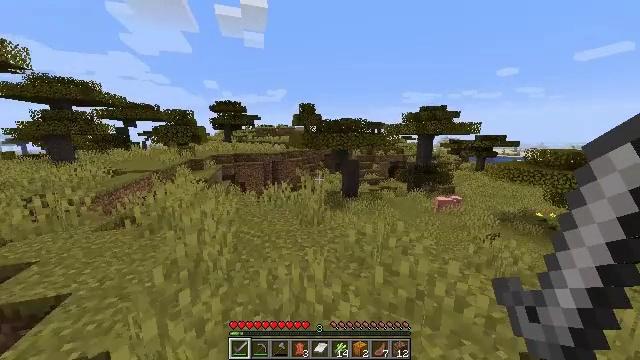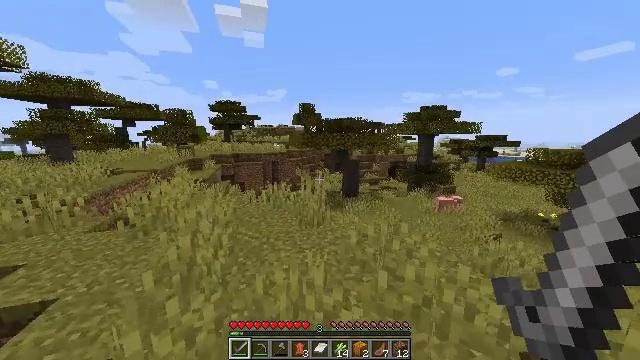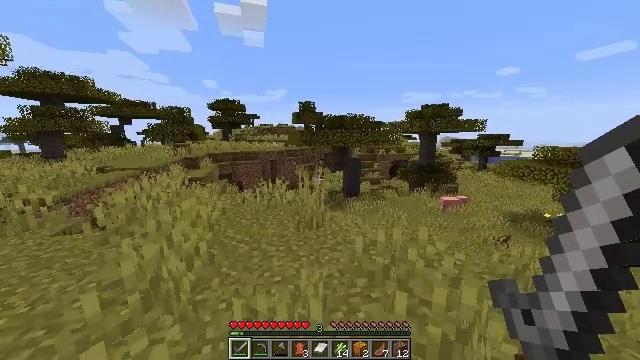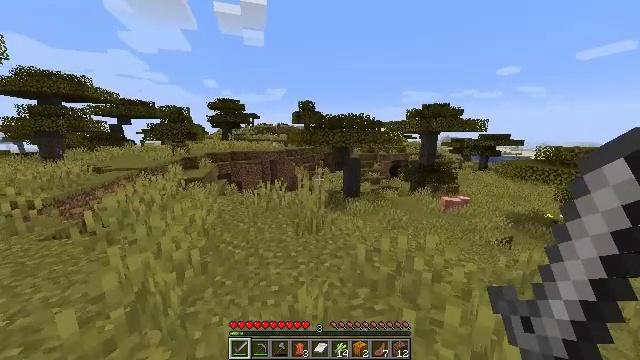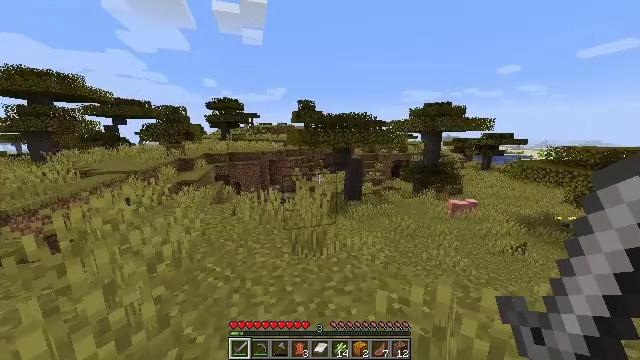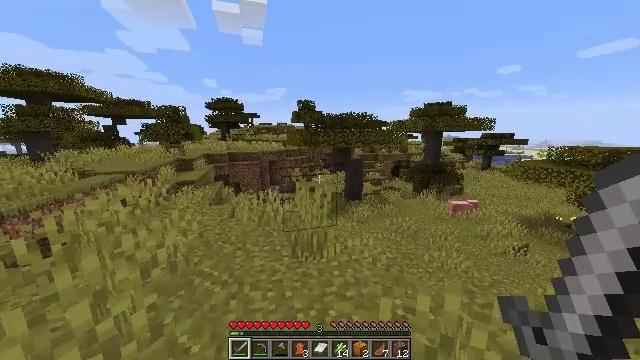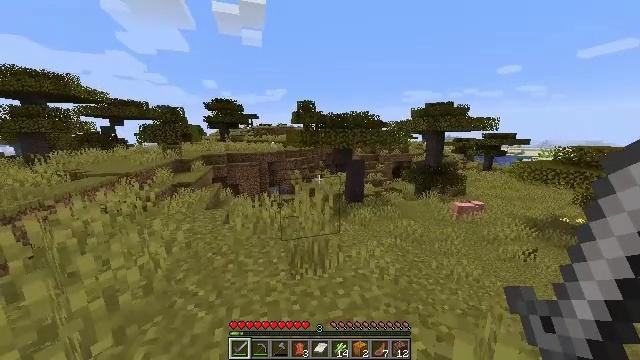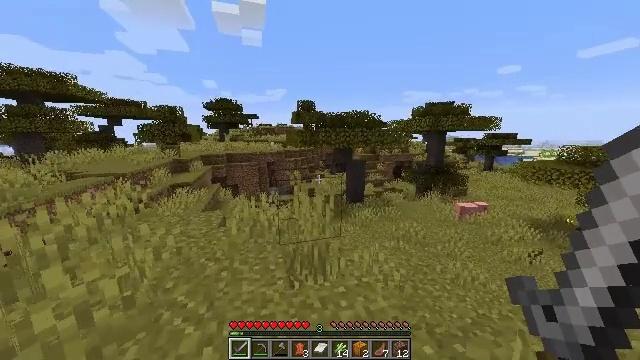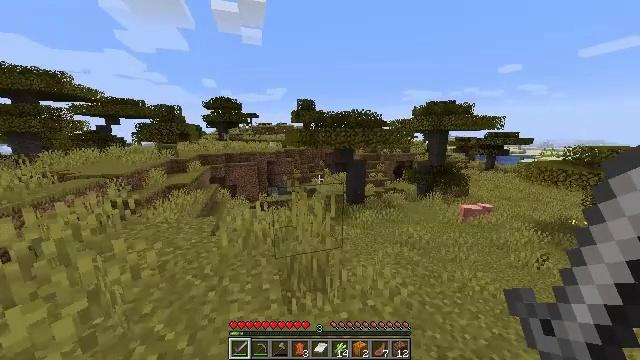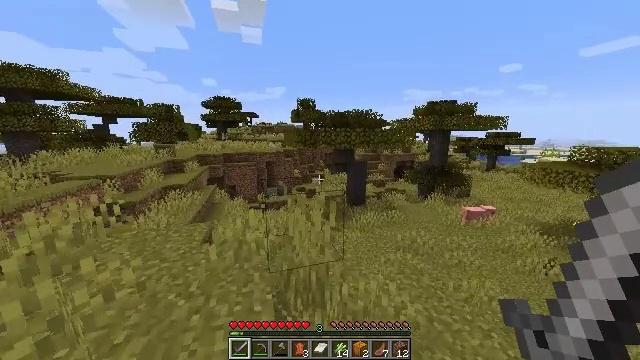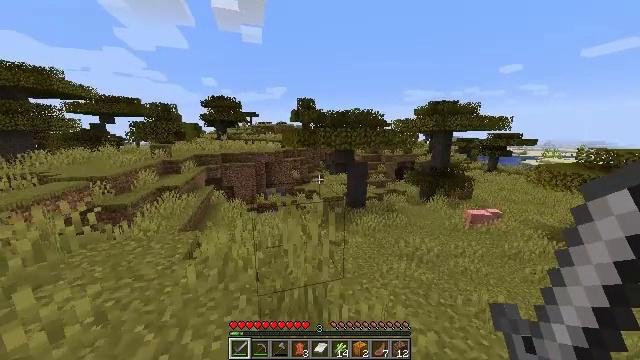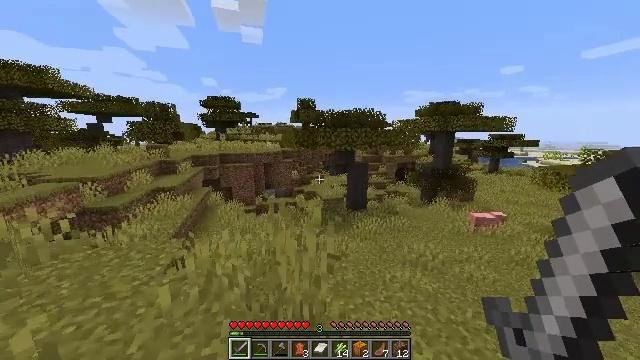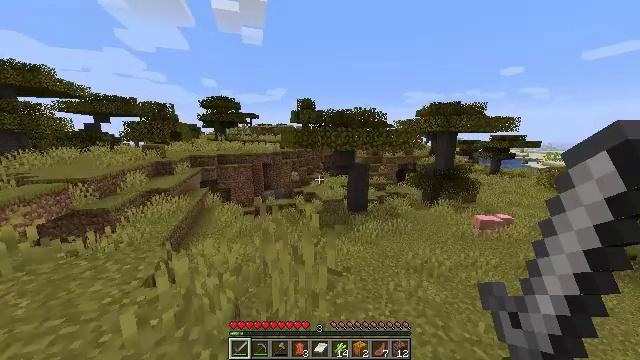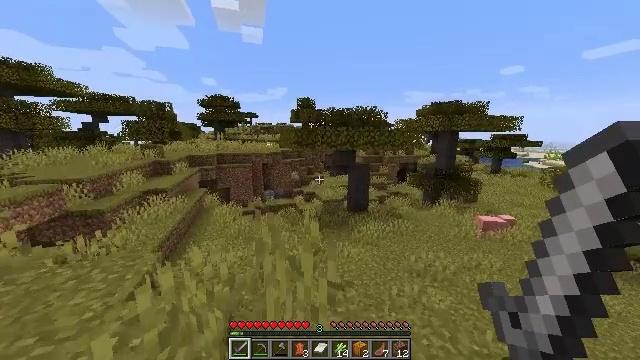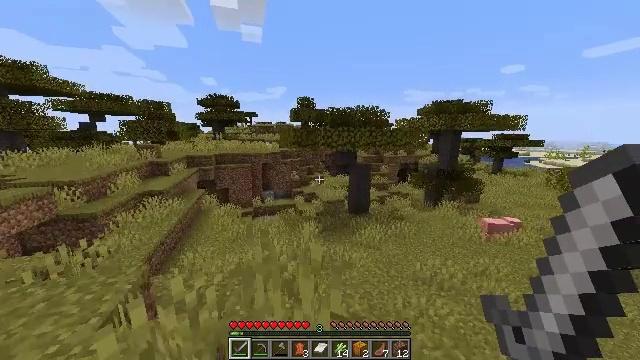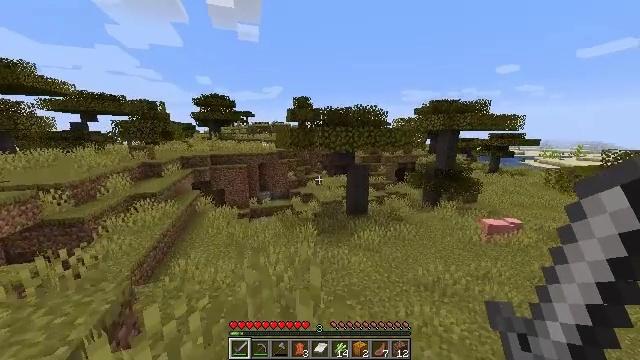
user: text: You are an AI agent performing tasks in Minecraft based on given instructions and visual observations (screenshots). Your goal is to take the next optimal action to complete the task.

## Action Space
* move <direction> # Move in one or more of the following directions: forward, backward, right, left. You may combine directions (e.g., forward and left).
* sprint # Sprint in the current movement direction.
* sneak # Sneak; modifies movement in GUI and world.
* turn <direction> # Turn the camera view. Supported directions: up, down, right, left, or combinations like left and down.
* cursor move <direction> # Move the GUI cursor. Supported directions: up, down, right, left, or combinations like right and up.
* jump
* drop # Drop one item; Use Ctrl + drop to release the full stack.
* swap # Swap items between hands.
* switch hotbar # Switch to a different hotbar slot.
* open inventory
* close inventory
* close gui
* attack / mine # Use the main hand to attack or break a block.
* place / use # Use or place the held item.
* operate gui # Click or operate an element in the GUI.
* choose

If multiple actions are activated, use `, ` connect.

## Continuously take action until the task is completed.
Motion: motion action
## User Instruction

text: Harvest grass block to clear the area.
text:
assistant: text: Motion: move forward, sprint
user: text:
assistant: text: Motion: move forward, sprint
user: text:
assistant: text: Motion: move forward, sprint
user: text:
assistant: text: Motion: move forward, sprint
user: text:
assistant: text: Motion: move forward, sprint
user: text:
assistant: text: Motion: move forward, sprint
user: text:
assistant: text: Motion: move forward, sprint
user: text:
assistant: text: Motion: move forward, sprint
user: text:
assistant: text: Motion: move forward, sprint
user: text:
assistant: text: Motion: move forward, sprint
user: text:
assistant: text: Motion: move forward, sprint
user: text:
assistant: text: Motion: move forward, sprint
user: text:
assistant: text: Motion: move forward, sprint
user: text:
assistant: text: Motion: move forward, sprint
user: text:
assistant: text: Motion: move forward, sprint
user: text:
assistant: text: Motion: move forward, sprint, turn right
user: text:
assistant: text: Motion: move forward, sprint, turn right
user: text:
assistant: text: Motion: move forward, sprint, turn right
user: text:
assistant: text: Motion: move forward, sprint
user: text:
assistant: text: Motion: move forward, sprint
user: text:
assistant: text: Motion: move forward, sprint
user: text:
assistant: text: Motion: move forward, sprint
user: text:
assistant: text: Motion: move forward, sprint
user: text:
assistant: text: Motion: move forward, sprint
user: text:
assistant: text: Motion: move forward, sprint
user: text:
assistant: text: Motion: move forward, sprint
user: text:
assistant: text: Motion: move forward, sprint
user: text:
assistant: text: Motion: move forward, sprint
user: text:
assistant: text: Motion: move forward, sprint
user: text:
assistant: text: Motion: move forward, sprint